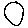
Label: circle